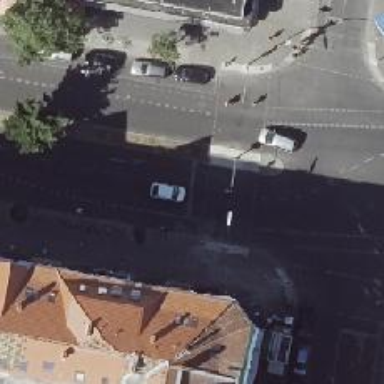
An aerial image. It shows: Secondary road with asphalt surface. No stopping is allowed for parking on both sides of the road.